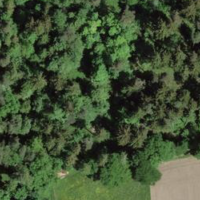
EUNIS habitat code: 44
Species observed at this site:
Cardamine pratensis
Cirsium arvense